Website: macys
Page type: delivery-shipping
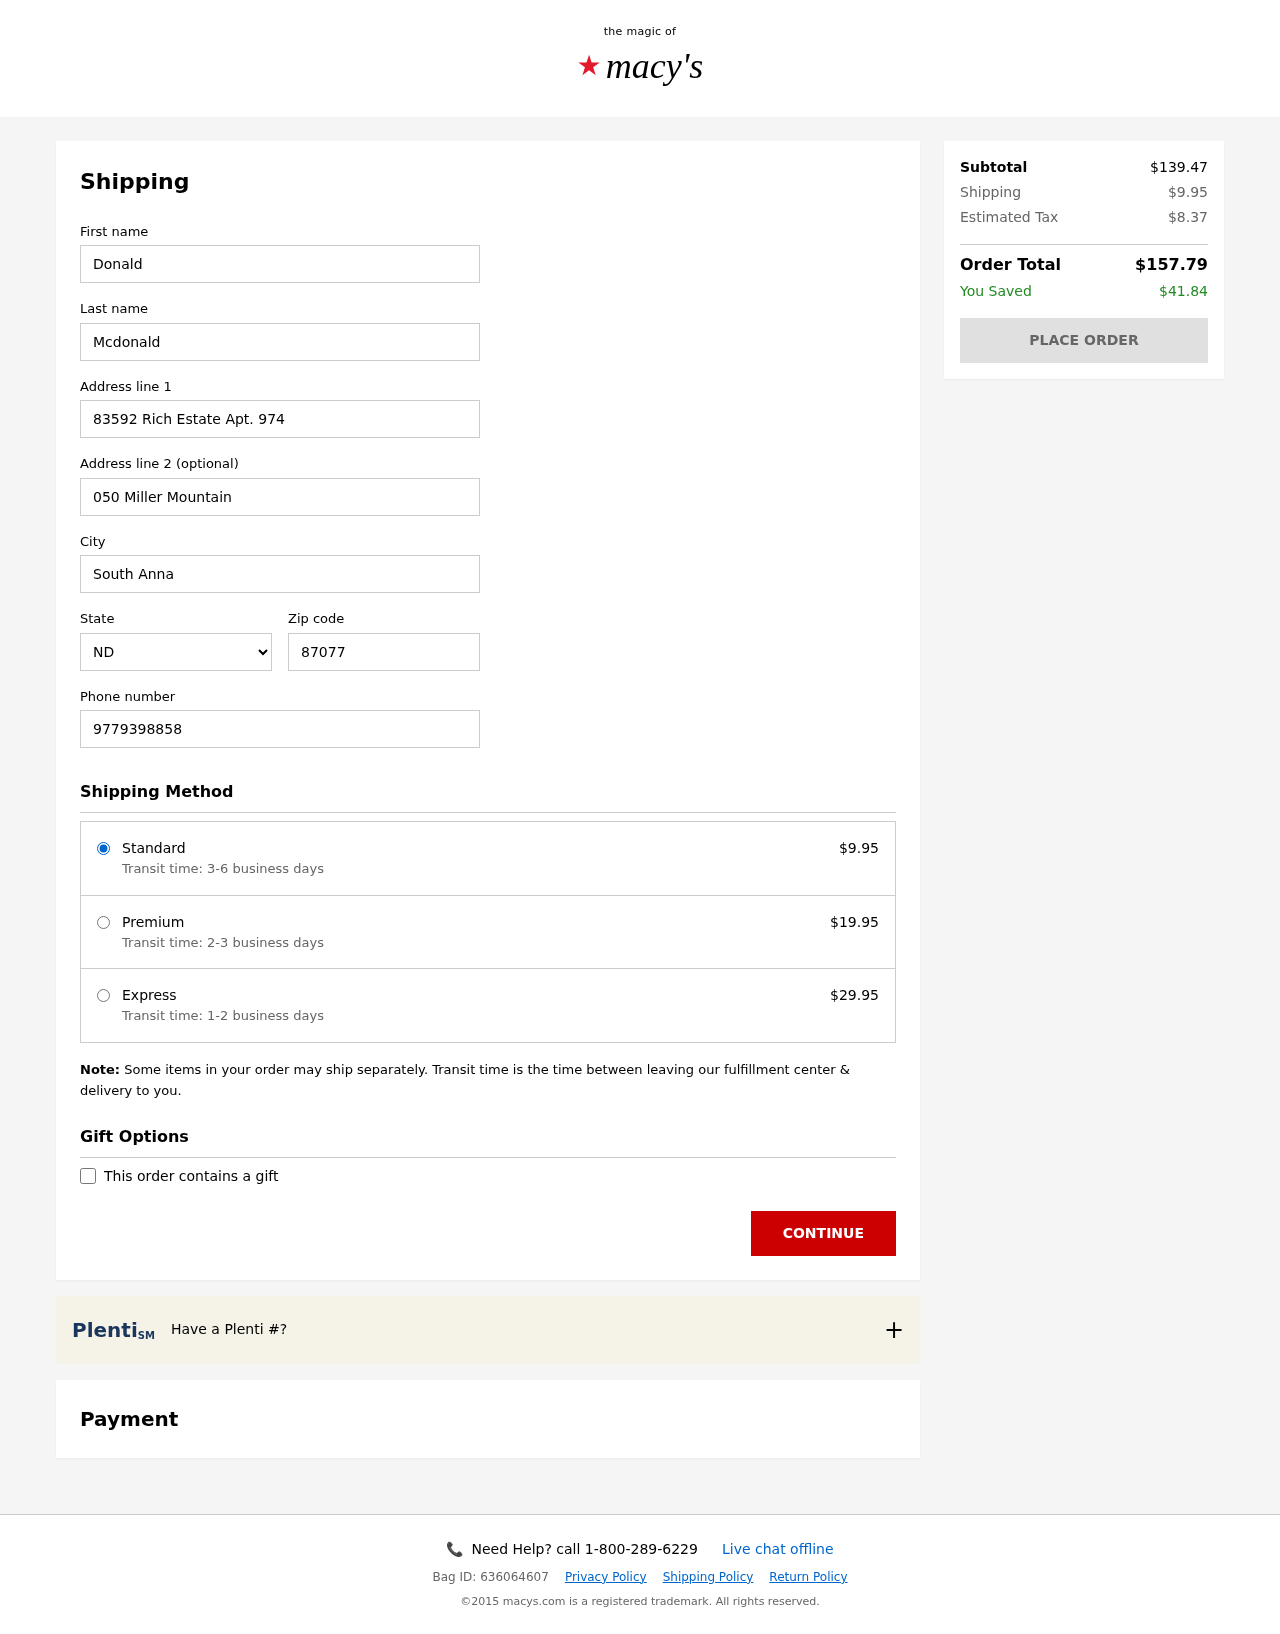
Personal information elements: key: PII_CITY
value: South Anna
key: PII_FIRSTNAME
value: Donald
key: PII_LASTNAME
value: Mcdonald
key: PII_PHONE
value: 9779398858
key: PII_POSTCODE
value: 87077
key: PII_STATE_ABBR
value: ND
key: PII_STREET
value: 83592 Rich Estate Apt. 974
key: PII_STREET2
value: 050 Miller Mountain
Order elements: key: ORDER_SHIPPING_COST
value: $9.95
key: ORDER_SHIPPING_PREMIUM
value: $19.95
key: ORDER_SHIPPING_EXPRESS
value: $29.95
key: ORDER_SUBTOTAL
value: $139.47
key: ORDER_TAX
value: $8.37
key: ORDER_TOTAL
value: $157.79
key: ORDER_SAVINGS
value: $41.84